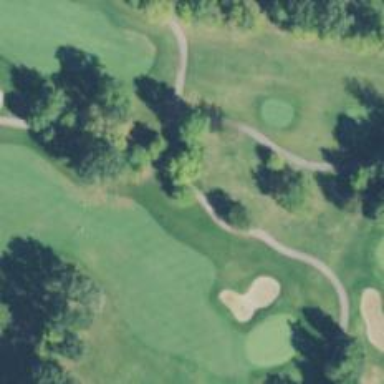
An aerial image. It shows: Path for both road and golf.